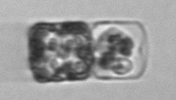
Label: Lauderia_annulata